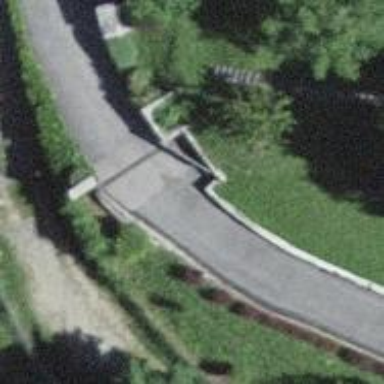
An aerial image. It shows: Gate.